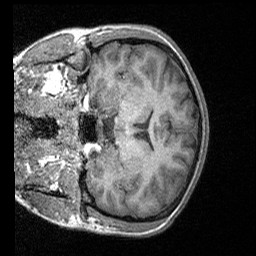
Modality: T1w
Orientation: coronal
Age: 21
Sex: female
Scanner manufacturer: siemens
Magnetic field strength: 3 T
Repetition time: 1.64 s
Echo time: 0.00234 s